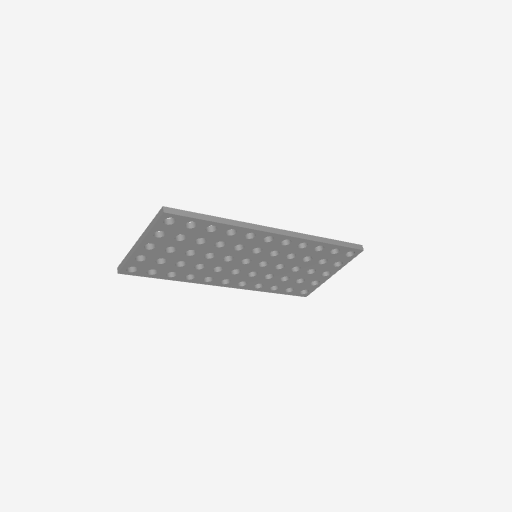
Part: GridPlate5x11H